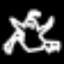
Label: frog